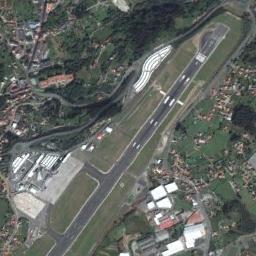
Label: airport